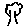
Label: tree